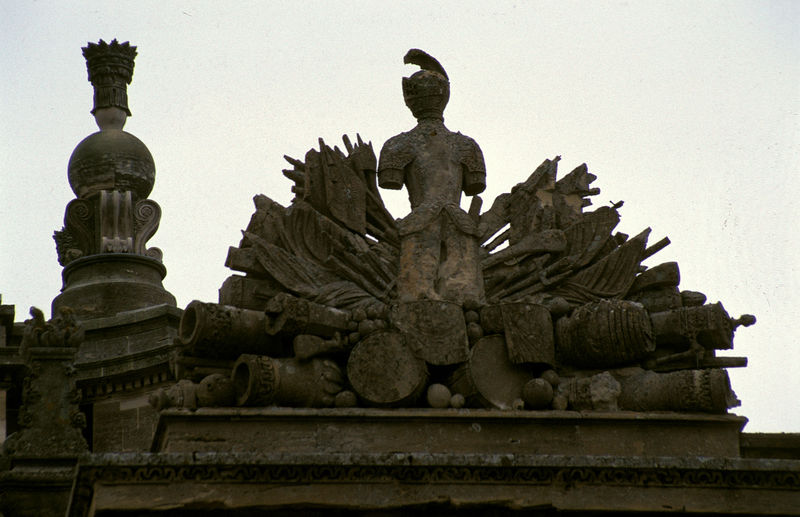
Titel: Nordfassade, westliche Kolonnade, Tropaion
Künstler: Grinling Gibbons
Standort: Woodstock, Oxfordshire
Institution: Blenheim Palace
Schlagwörter: blau, feder, himmel, kopf, schatten, blume, braun, grau, licht, marmor, säule, dach, gebäude, schloss, ornament, architektur, stein, krone, skulptur, statue, fahnen, fassade, italien, giebel, rand, krieg, treppe, dekoration, büste, verzierung, plastik, tor, foto, fotografie, panzer, antike, torbogen, denkmal, schwarzweiß, waffen, soldat, kugel, kugeln, helm, orden, fass, ritter, rüstung, rom, wappen, triumph, voluten, beute, trepe, visier, kanonen, museum, flaggen, aufnahme, latte, fot, römisch, monument, rohr, schilde, rohre, arhitektur, buste, ohne arme, kanonenrohre, kriegsgerät, spolia, bekröung, fäasser#